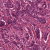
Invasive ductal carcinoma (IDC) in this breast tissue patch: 1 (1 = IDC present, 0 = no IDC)